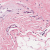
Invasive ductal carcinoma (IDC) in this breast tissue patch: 0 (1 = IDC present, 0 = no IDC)